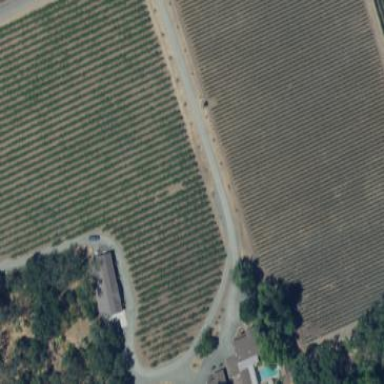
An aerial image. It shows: Vineyard with wine grapes as the crop.